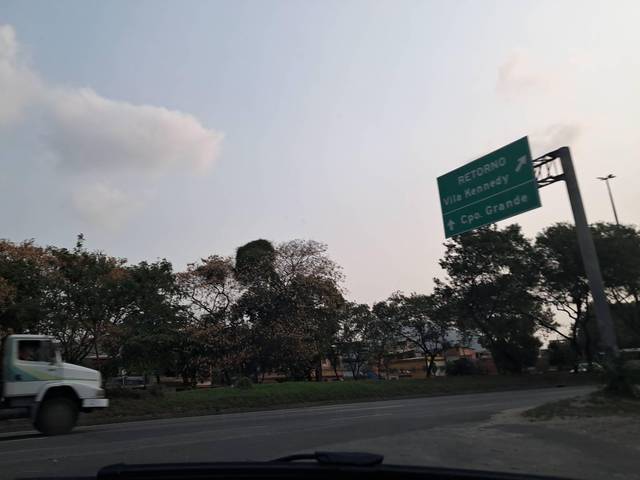
Region: Brazil
Coordinates: -22.855, -43.483